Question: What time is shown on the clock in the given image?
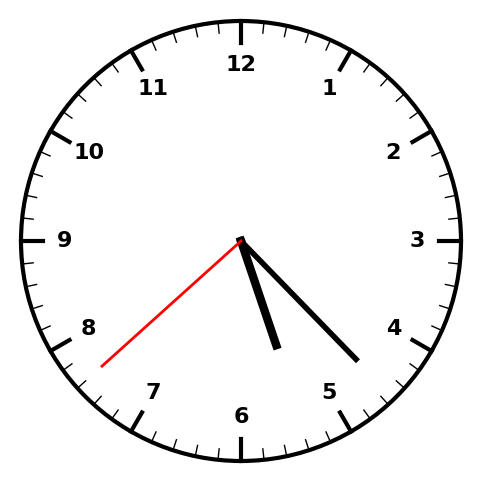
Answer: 05:22:38